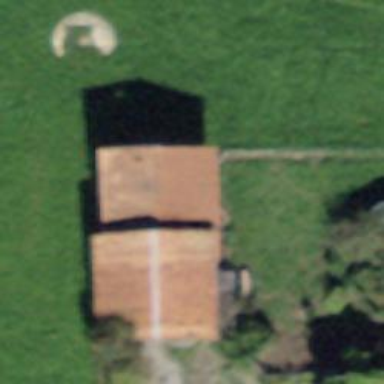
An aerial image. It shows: Barn.